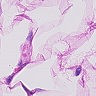
Metastatic tissue present: no